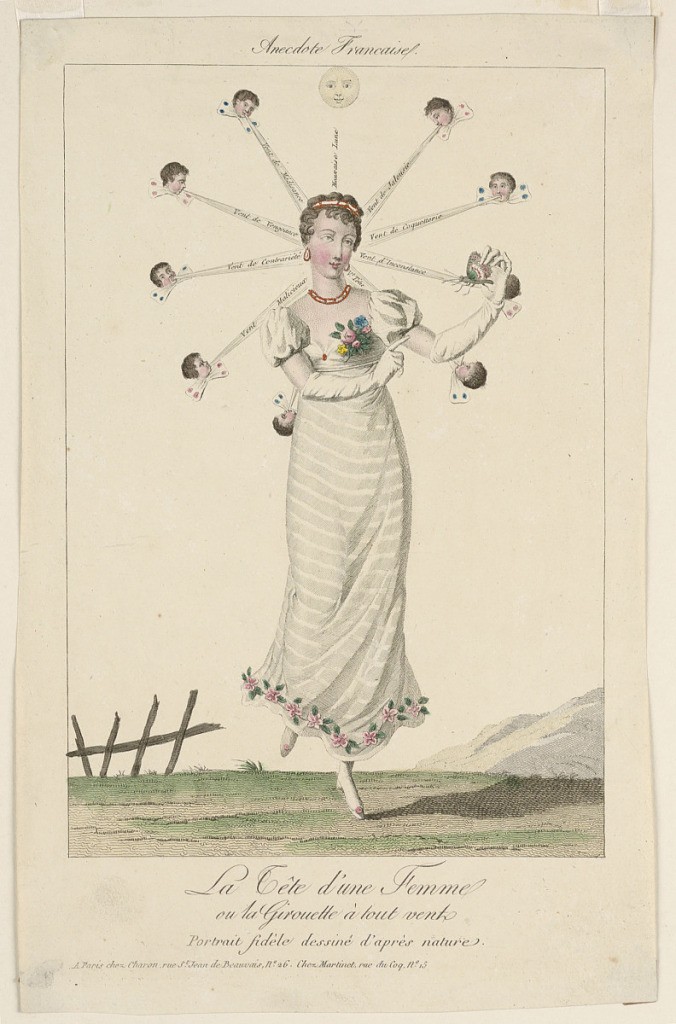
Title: Print
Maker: Maison Martinet, French, active 19th c.
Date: ca. 1825
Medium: Engraving, brush and watercolor on paper
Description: A young maiden runs through an open landscape; seraph-heads blow inconsistency, coquetterie, vengeance, etc. at her (indicated in French). She holds a butterfly in her gloved hand. Title and publisher's names below.